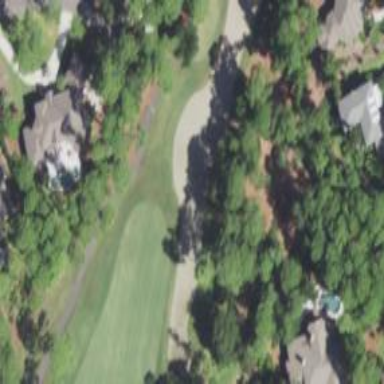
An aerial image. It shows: Sand bunker on golf course.